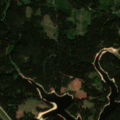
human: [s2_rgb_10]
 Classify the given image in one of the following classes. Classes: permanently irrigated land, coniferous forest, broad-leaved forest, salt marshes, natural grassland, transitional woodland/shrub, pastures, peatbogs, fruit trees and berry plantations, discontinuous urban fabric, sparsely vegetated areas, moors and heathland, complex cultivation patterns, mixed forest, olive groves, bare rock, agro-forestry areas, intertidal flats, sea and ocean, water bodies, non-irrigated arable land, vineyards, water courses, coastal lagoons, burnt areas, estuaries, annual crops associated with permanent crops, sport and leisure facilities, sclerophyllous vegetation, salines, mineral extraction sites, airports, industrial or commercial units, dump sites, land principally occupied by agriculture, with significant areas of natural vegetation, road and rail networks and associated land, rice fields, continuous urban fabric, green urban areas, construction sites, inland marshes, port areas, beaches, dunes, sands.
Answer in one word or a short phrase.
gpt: pastures, coniferous forest, water courses